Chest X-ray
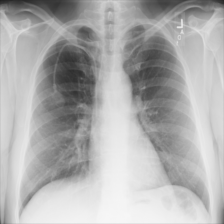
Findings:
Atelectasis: negative
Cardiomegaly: negative
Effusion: negative
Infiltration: negative
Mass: negative
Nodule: negative
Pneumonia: negative
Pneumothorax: negative
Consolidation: negative
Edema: negative
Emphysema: negative
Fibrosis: negative
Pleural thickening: negative
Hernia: negative